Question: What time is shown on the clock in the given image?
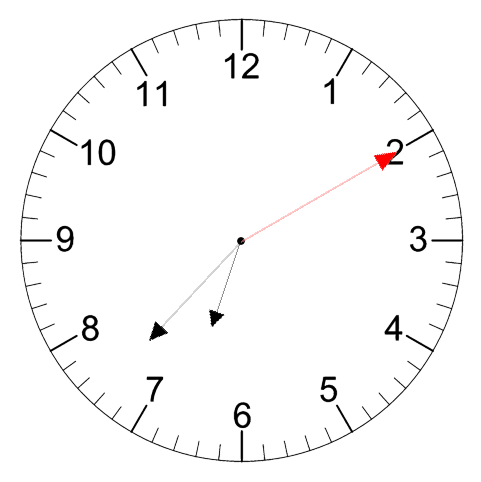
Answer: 06:37:10